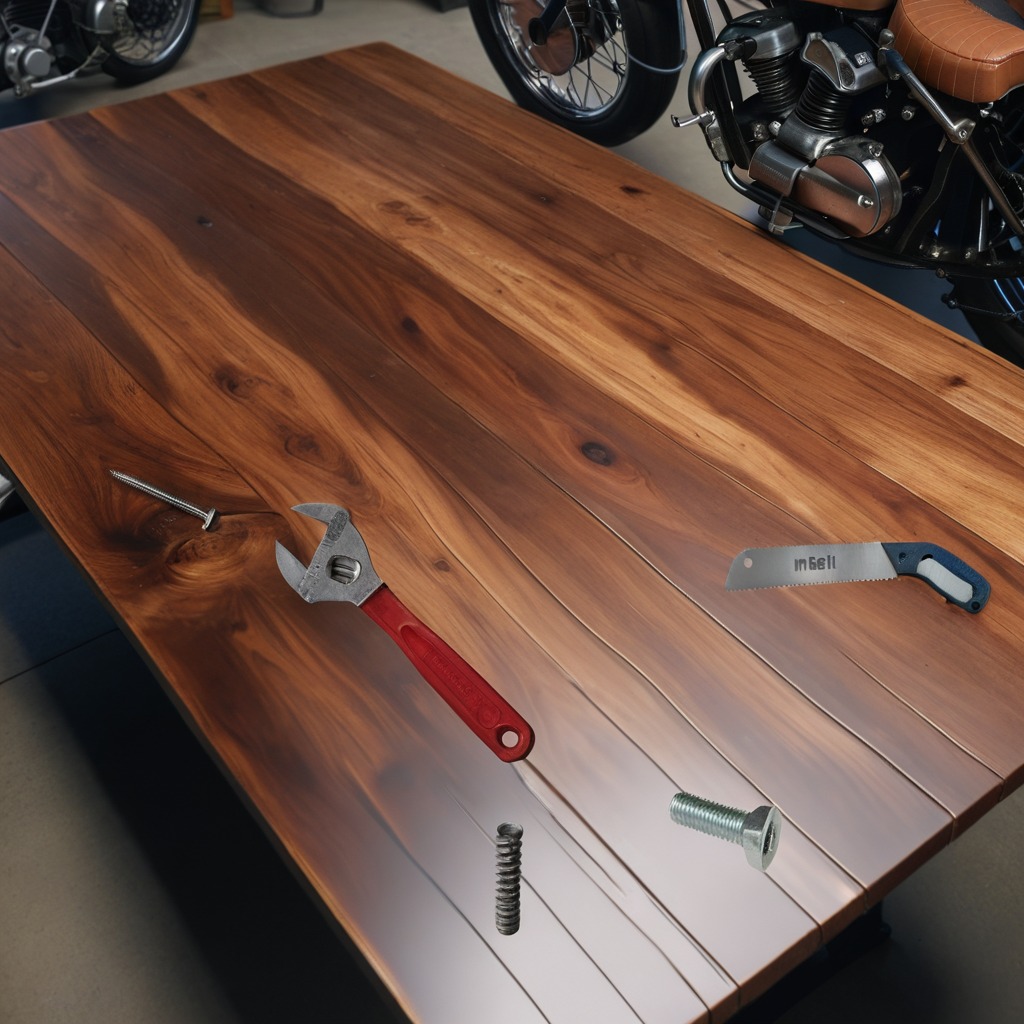
A machine screw, an iron nail, a coiled metal spring, a handheld metal saw, and a wrench are lying on the wooden table.